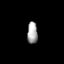
Tissue: lung
Cell type: Epithelial cells
Senescence score: 0.0803
Nuclear area (px): 217
Mean DAPI intensity: 167.235